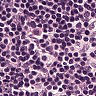
Metastatic tissue present: no